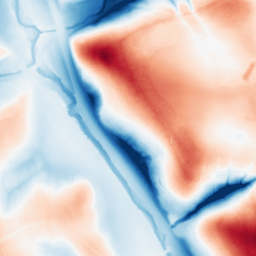
Category: edge_preserving
Decomposition family: guided
Decomposition parameters: radius: 32
eps: 1
Upsampling method: lanczos
Upsampling parameters: scale: 4
Upsampling scale: 4